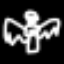
Label: angel